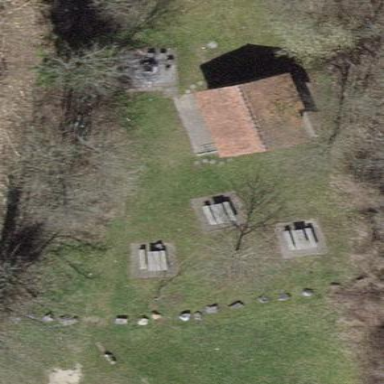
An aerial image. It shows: Shelter hut.